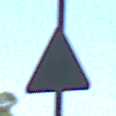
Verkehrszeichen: Gegenverkehr
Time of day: Midday
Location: Indoor (Urban)
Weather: NotSpecified
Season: NotSpecified
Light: Natural